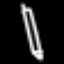
Label: pencil